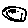
Label: smiley face